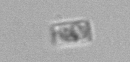
Label: Bacillariophyceae_morphotype1